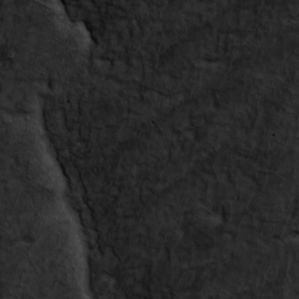
Label: non_frost